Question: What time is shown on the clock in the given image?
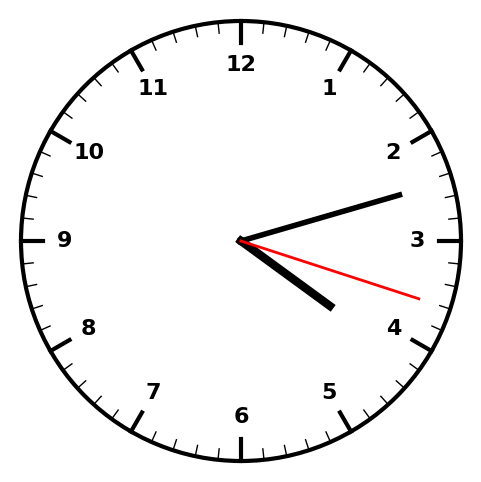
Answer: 04:12:18